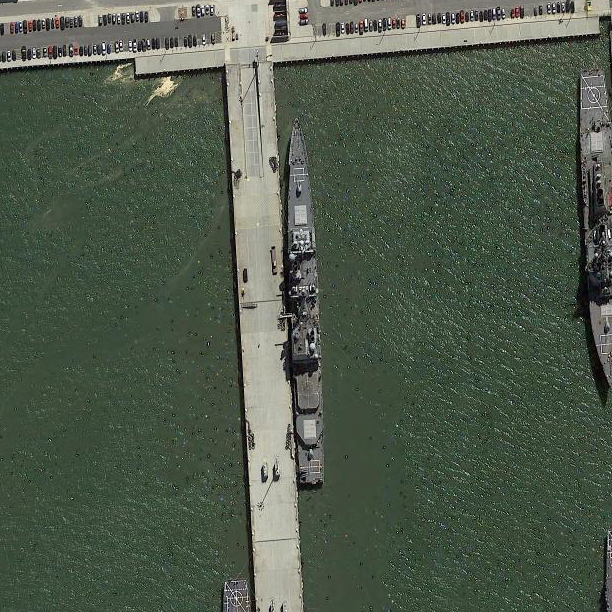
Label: cruiser